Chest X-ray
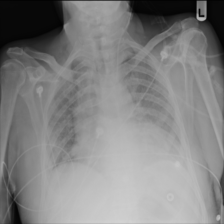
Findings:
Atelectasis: negative
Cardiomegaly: negative
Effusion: negative
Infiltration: negative
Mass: negative
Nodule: negative
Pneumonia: negative
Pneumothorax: negative
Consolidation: negative
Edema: negative
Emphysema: negative
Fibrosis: negative
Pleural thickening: negative
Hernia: negative